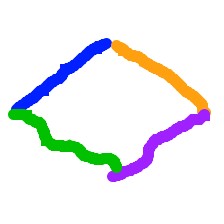
Shape: rhombus